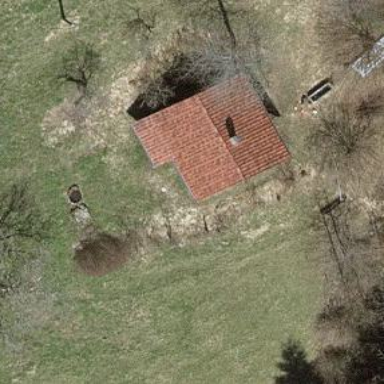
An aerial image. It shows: Shed building.